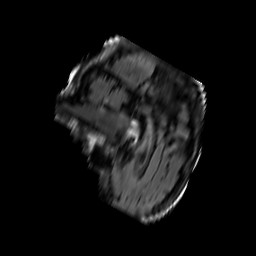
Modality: FLAIR
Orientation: sagittal
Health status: ill
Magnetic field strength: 3 T